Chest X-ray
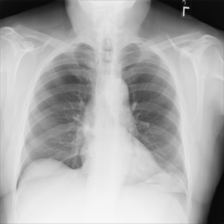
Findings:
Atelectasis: negative
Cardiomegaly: negative
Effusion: negative
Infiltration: negative
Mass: negative
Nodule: negative
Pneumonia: negative
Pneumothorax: negative
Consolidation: negative
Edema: negative
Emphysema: negative
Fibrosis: negative
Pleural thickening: negative
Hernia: negative